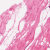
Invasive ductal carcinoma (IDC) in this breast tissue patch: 0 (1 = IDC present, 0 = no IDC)